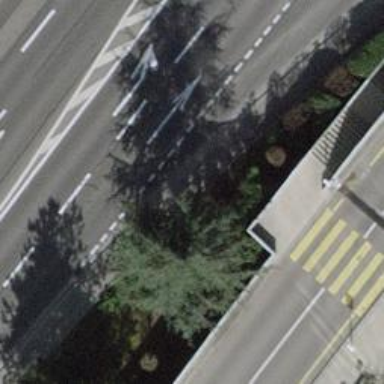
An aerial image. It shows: Asphalt sidewalk.